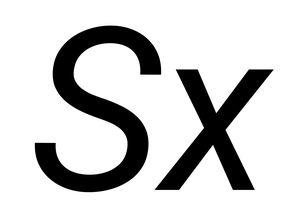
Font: Roboto-Italic_Italic